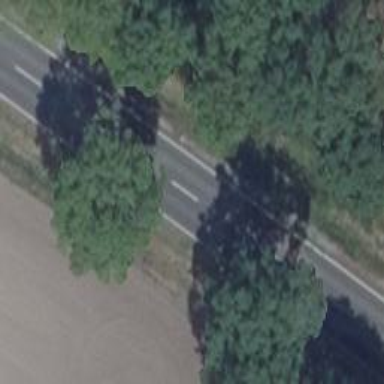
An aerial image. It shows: Secondary road with asphalt surface.